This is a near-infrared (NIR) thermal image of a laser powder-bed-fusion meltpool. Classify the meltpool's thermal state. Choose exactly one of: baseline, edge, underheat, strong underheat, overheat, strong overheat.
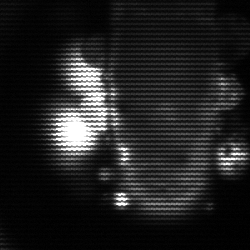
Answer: strong underheat